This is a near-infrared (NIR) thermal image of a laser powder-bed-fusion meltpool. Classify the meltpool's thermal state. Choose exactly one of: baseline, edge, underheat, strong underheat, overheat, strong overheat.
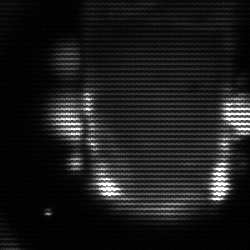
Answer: baseline